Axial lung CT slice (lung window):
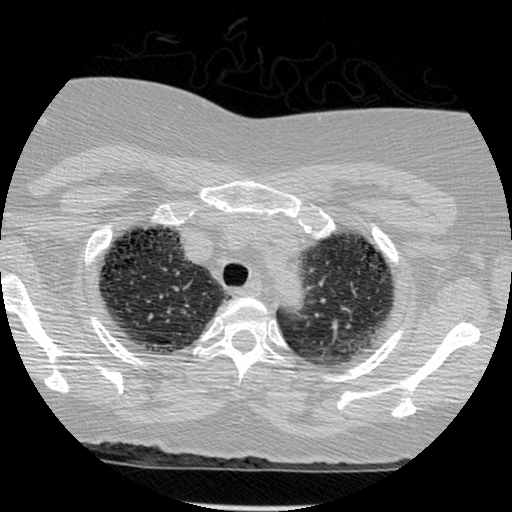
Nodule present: no